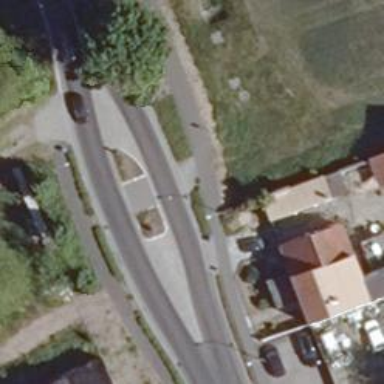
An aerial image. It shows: Traffic calming island.